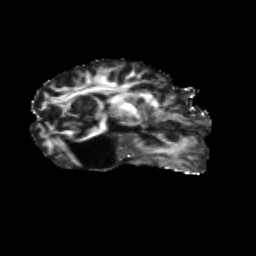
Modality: FA
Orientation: axial
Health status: ill
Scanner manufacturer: siemens
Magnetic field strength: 3 T
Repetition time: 13.7 s
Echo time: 0.098 s